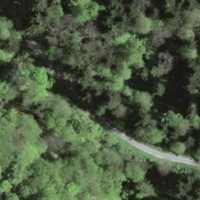
EUNIS habitat code: 43
Species observed at this site:
Cardamine heptaphylla